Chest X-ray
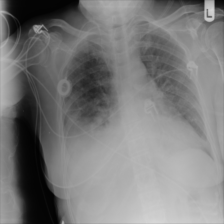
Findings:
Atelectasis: negative
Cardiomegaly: negative
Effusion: negative
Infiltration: positive
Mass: negative
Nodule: negative
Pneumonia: negative
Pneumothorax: negative
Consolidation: negative
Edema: negative
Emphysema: negative
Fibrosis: negative
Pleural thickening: negative
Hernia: negative